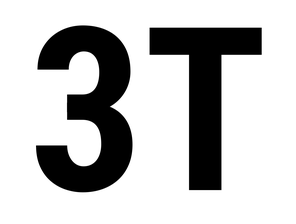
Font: Roboto_Condensed_Bold